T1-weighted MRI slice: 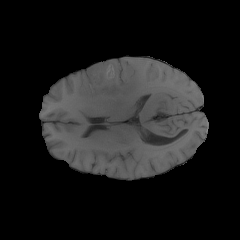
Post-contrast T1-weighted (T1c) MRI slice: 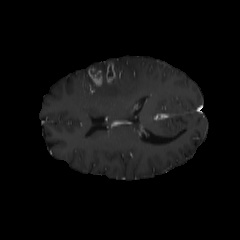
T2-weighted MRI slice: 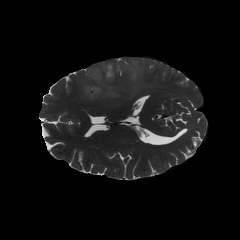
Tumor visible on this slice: yes